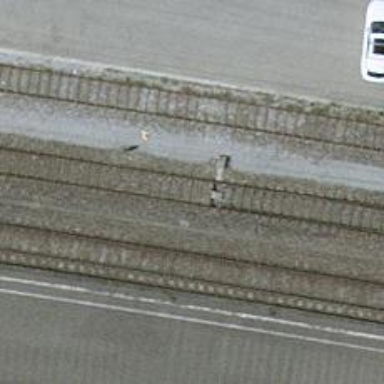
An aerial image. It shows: Rail siding with electrified tracks using contact line.